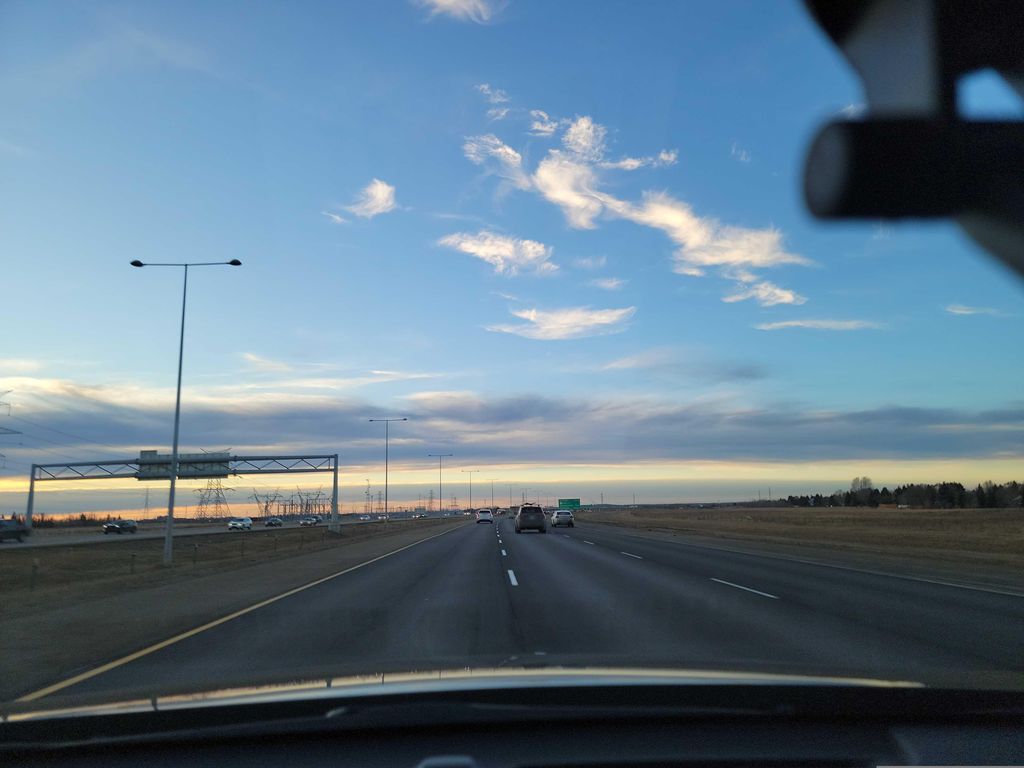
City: edmonton